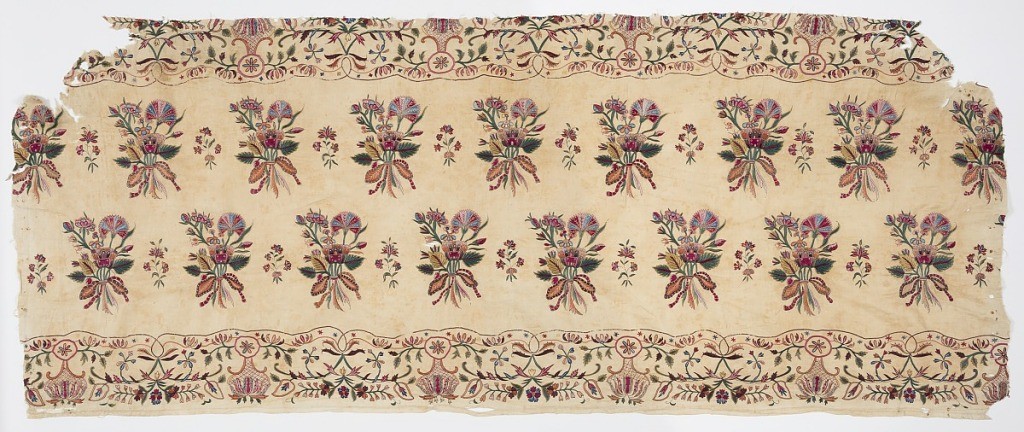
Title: Border
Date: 18th century
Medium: silk embroidery, cotton foundation Technique: chain stitch embroidery on 2\2 twill foundation
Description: Wide border, probably from a coverlet, with an offset repeat of bouquets of flowers tied with a bow, and with tiny delicate flower sprays between the larger bouquets. Top and bottom guard borders are set off by fine curving lines, with fanciful symmetrical flower sprays alternating wtih delicate arabesque and floral arrangements with diaper filling. Very fine silk chain stitch in intense shades of black, blue, green, gold, red, pink, and white, on a fine off-white plain twill cotton ground.